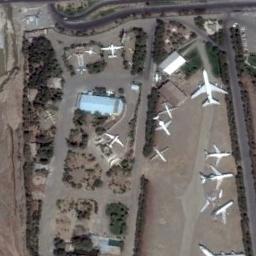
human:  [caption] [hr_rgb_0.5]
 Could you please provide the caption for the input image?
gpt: About ten white planes parked on the ground, Surrounded by many trees .

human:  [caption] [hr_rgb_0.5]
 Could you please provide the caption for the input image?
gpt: There are many planes on the open place in the middle of the trees and buildings .

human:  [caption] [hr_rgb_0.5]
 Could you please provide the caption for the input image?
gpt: Some planes of different sizes and colors parked in different directions on the open area and some bushes beside .

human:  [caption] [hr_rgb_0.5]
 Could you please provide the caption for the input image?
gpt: Several planes of different sizes are parked in a clearing, With many buildings and lawns next to the plane .

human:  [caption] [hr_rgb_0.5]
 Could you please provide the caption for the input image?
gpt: Nine planes are on the ground between the building and the grass .